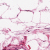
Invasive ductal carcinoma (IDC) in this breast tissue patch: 0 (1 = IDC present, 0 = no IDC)